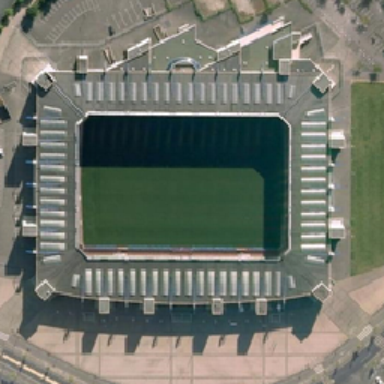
The road and several parking lots are all near the rectangular stadium .